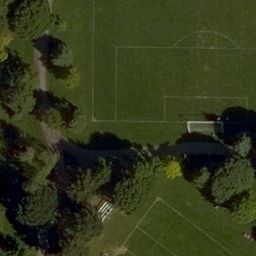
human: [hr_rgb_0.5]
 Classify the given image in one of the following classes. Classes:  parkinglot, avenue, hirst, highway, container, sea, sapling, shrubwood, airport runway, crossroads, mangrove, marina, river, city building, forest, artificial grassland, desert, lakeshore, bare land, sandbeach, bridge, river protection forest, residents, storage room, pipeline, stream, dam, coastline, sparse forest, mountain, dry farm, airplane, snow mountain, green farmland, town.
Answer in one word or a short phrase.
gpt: artificial grassland